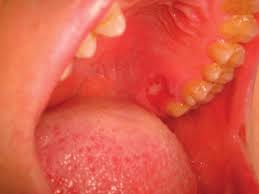
Condition: Mouth Ulcer